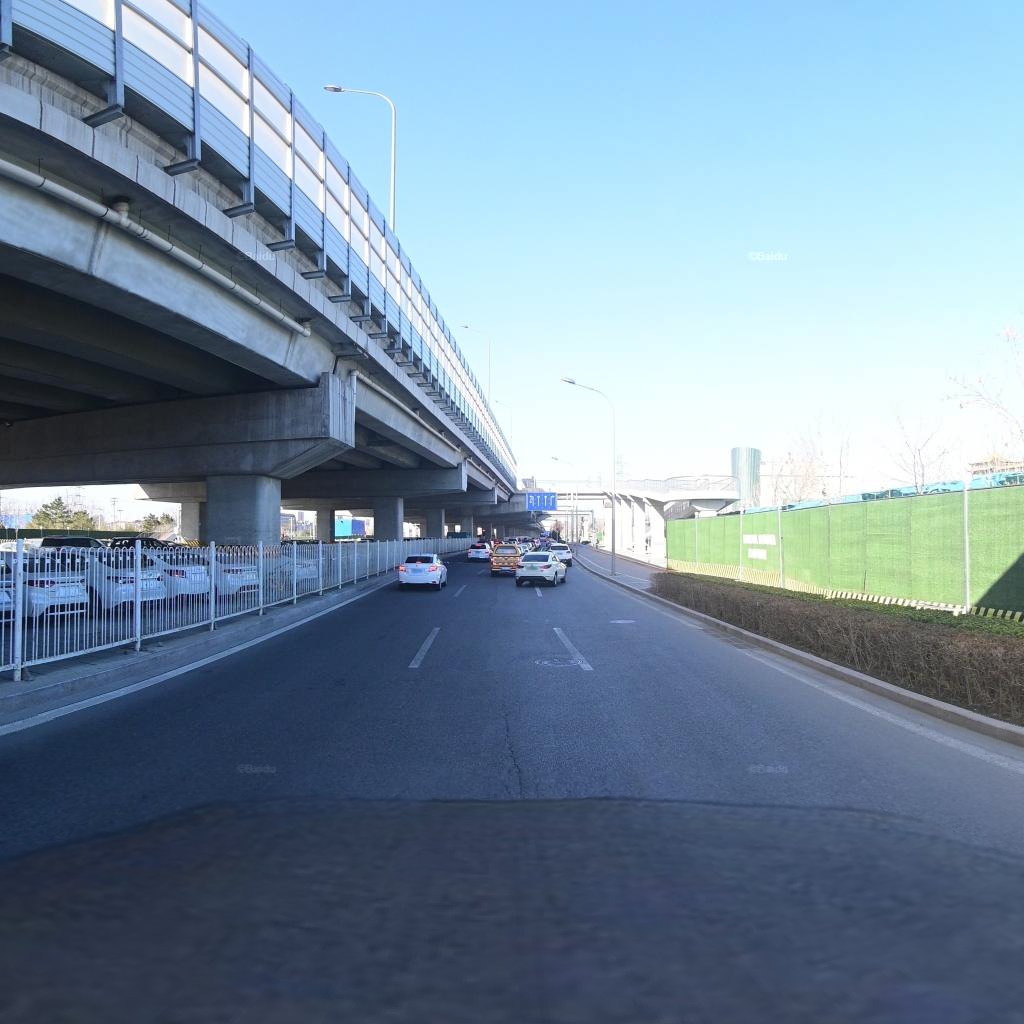
Region: Chaoyang
Road damage annotations: longitudinal crack, manhole cover